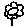
Label: flower